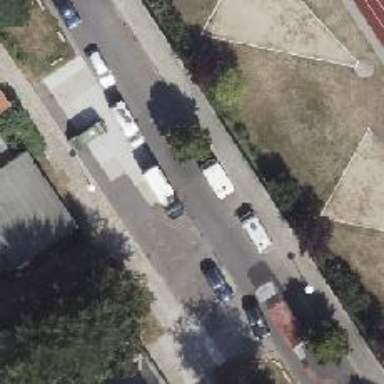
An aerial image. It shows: Residential road with asphalt surface. There is parallel parking on the left side of the street.